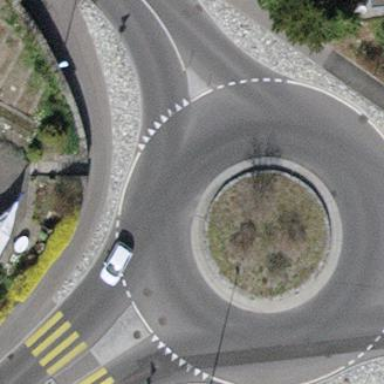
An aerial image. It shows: Tertiary road with asphalt surface leading to roundabout.